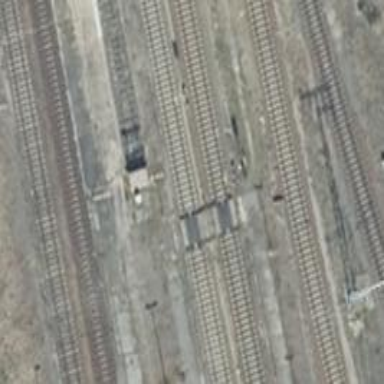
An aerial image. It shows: Railway track with contact line for electrification.